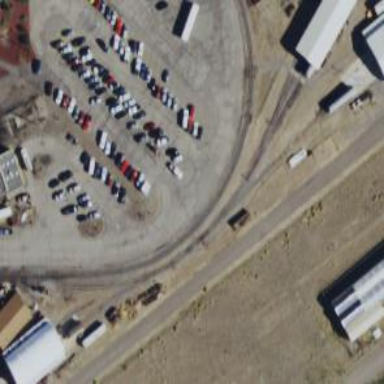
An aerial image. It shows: Preserved railway yard with rail tracks.